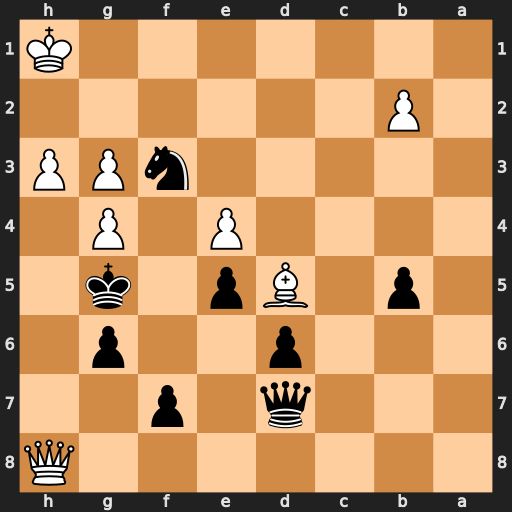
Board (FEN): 7Q/3q1p2/3p2p1/1p1Bp1k1/4P1P1/5nPP/1P6/7K
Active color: b
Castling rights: -
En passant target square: -
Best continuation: Qa7 Kg2 Qe3 Qd8+ f6